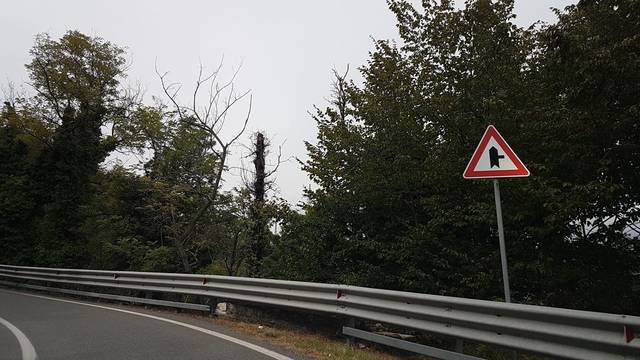
Region: Italy
Coordinates: 44.26, 9.459